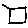
Label: square